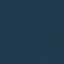
Land use / land cover: SeaLake